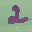
Label: 2